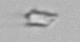
Label: detritus_transparent